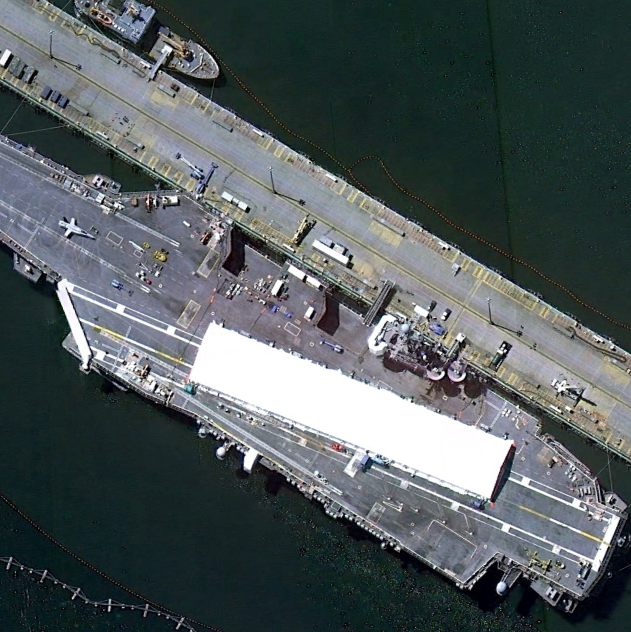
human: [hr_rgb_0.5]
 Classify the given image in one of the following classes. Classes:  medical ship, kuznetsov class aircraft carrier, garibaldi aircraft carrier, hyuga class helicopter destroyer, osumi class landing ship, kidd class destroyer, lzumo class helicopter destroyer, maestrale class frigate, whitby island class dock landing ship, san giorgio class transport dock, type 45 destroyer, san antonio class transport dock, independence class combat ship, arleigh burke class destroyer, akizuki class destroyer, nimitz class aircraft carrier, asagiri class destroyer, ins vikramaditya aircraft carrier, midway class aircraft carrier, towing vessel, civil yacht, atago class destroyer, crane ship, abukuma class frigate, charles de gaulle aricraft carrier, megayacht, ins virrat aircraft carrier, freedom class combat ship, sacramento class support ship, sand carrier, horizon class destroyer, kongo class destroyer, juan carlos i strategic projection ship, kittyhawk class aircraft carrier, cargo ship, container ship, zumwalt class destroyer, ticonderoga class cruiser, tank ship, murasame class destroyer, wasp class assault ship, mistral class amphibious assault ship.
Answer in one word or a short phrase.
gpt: Nimitz class aircraft carrier